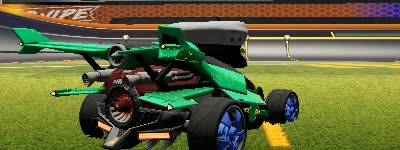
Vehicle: aftershock